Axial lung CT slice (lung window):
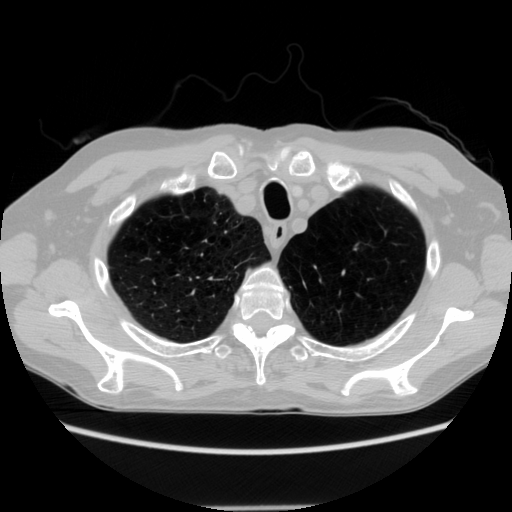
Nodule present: no